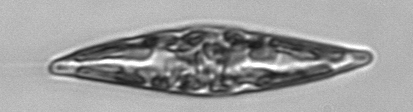
Label: Pleurosigma